Field crop: maize
Growth stage: 1
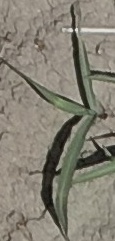
Species: sorghum